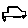
Label: car